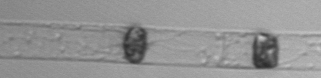
Label: Dactyliosolen_blavyanus